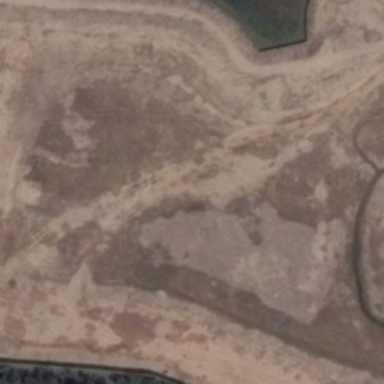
Trees are planted around bare land .